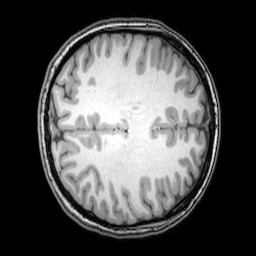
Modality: T1w
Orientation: axial
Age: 26
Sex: female
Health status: healthy
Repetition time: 0.081 s
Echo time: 0.037 s